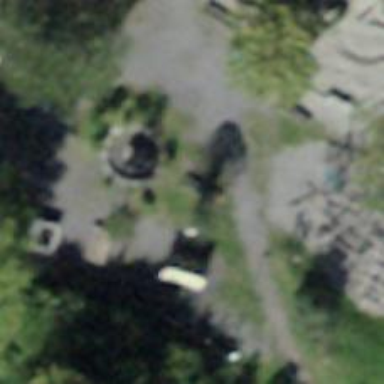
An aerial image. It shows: Picnic table located in leisure land area.